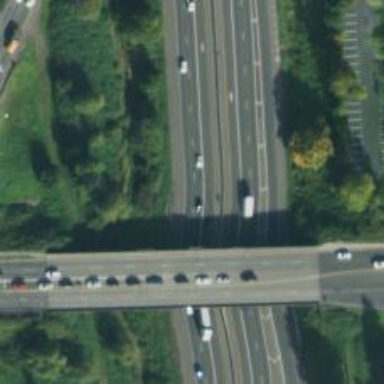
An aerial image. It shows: Asphalt motorway.